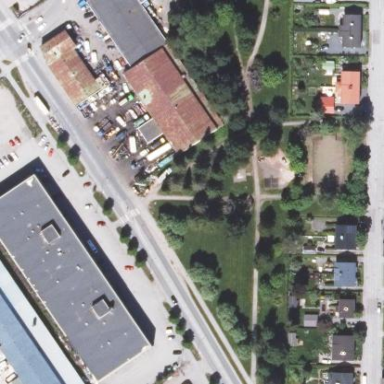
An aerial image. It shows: Warehouse.